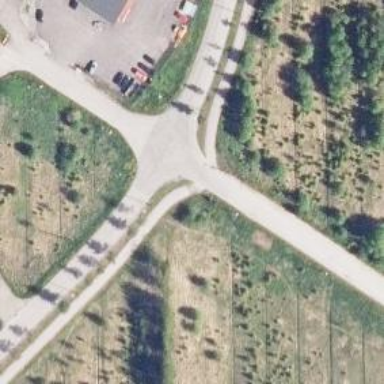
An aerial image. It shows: Cycleway.